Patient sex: M
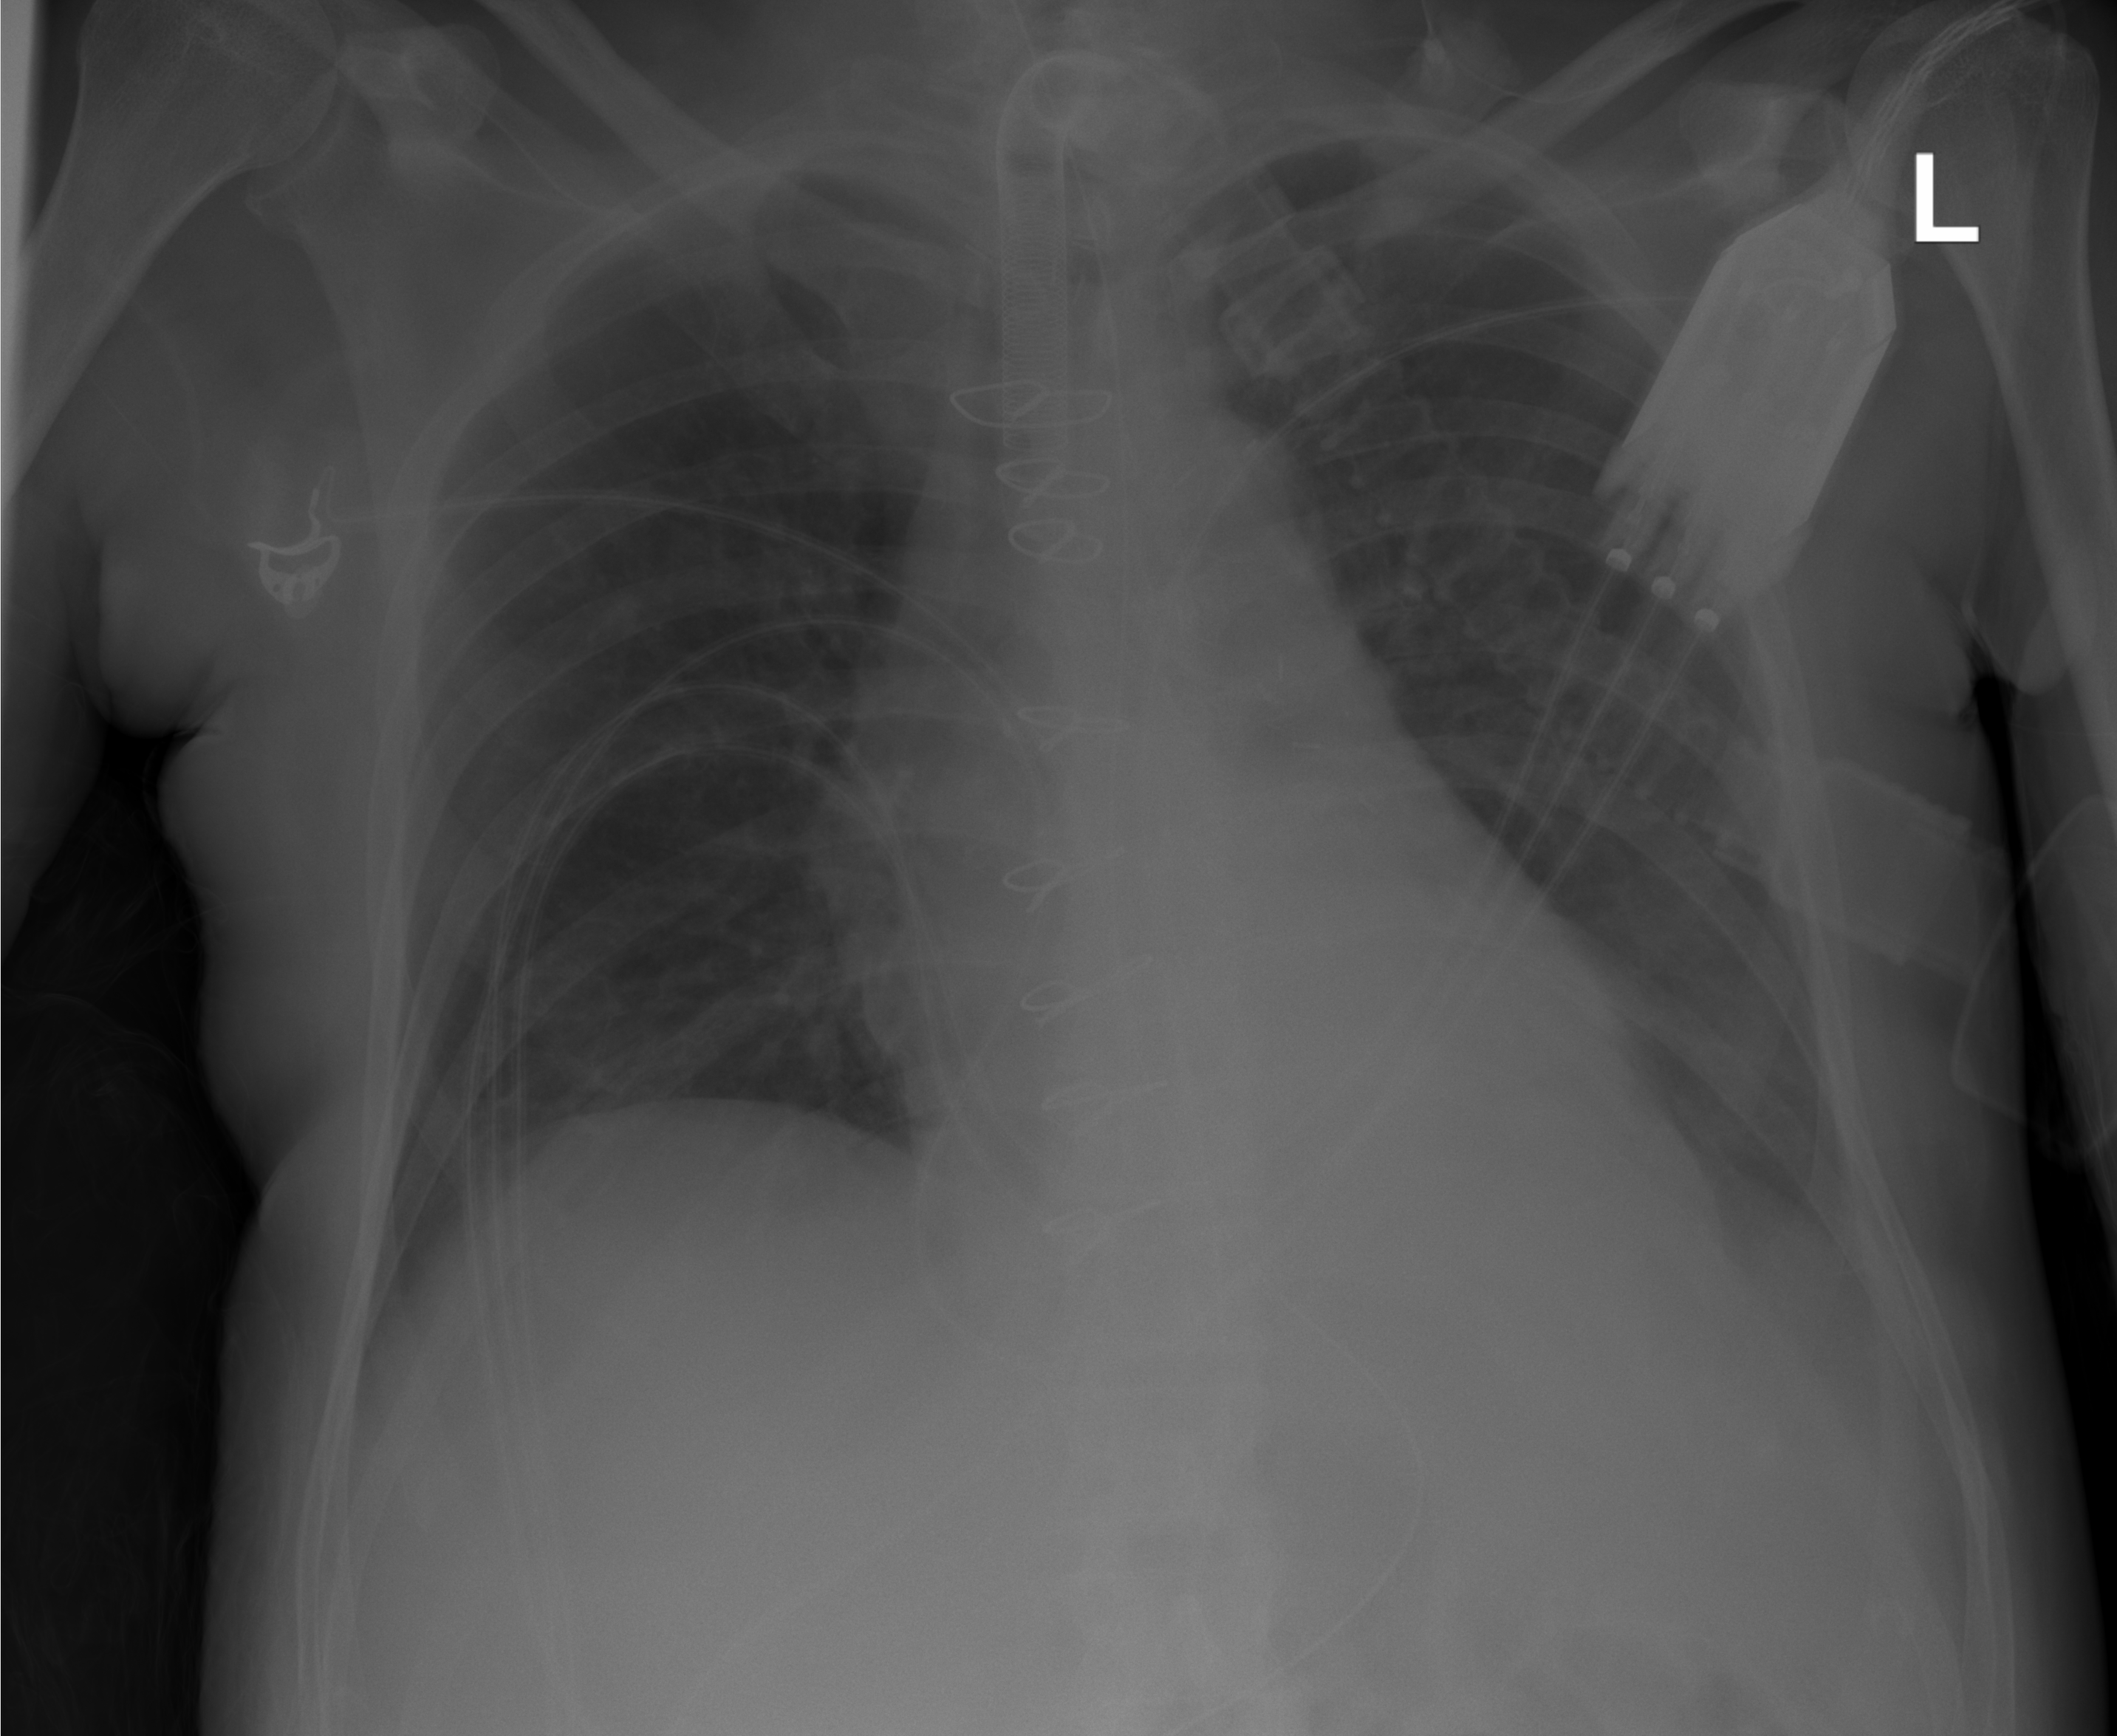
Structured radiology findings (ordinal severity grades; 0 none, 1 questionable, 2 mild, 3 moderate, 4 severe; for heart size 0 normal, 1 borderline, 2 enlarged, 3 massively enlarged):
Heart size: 2
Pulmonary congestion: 0
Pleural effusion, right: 0
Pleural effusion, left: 1
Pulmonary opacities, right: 0
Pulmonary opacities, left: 0
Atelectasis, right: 0
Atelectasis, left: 1